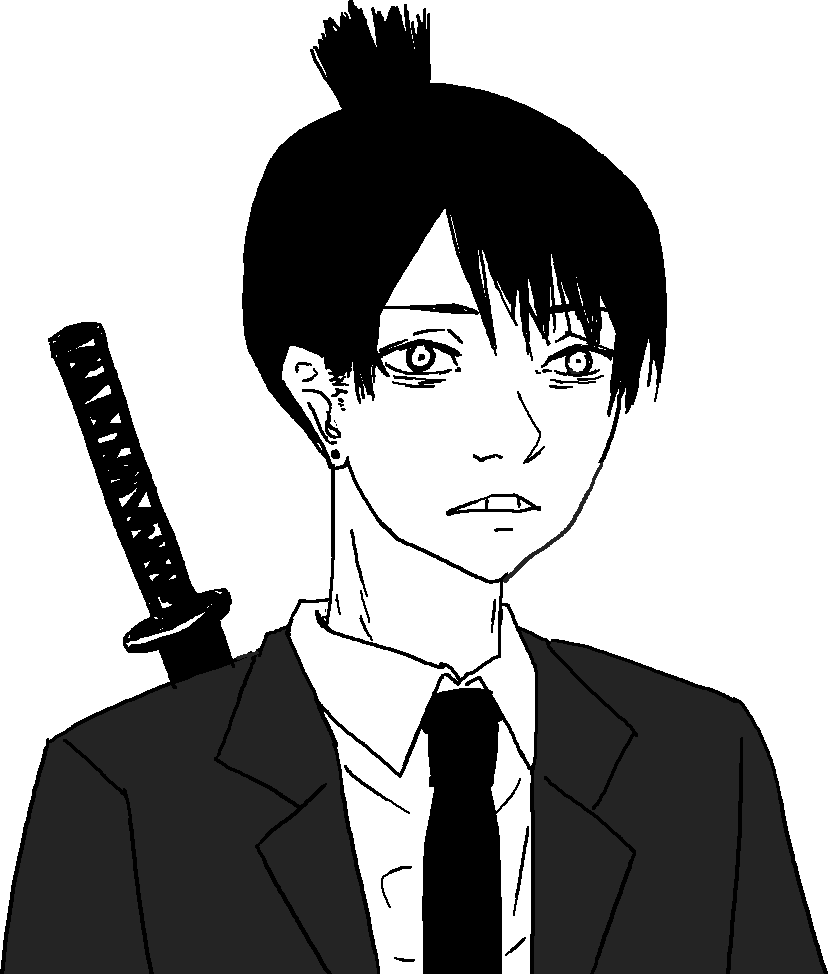
Label: 5_Twinkjak